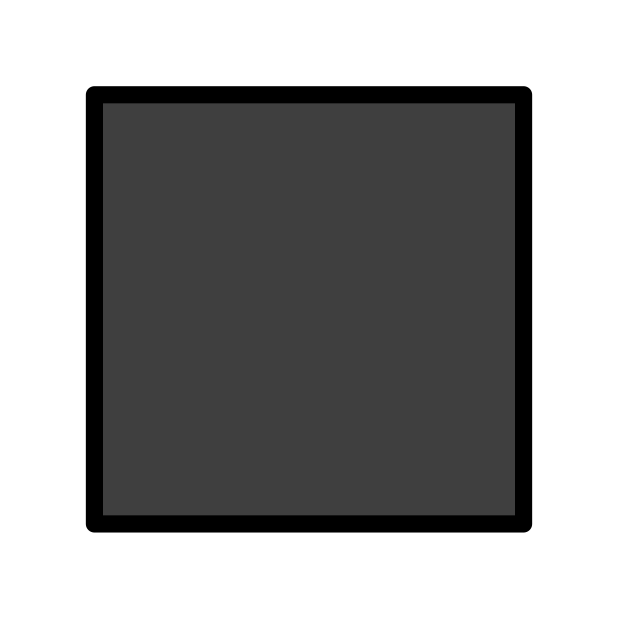
Emoji: ⬛
Name: black large square
Unicode: 0x2b1b